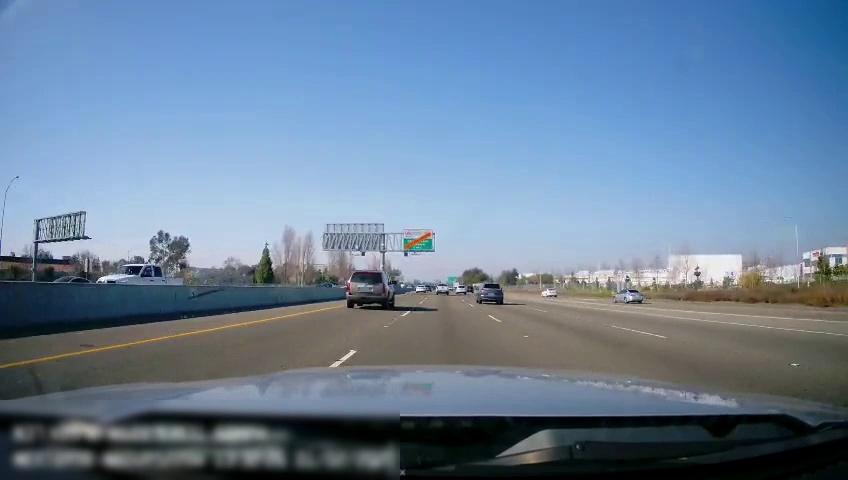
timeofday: Day
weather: Sunny
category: Vehicles | Car
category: Vehicles | Truck
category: Drivable Space
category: Vehicles | Car
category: Vehicles | Car
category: Vehicles | SUV
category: Vehicles | SUV
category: Vehicles | SUV
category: Vehicles | Car
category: Vehicles | SUV
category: Lanes | Alternate Lane
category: Lanes | Alternate Lane
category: Lanes | Current Lane
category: Lanes | Current Lane
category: Lanes | Alternate Lane
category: Lanes | Alternate Lane
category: Traffic | Signs